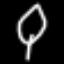
Label: leaf